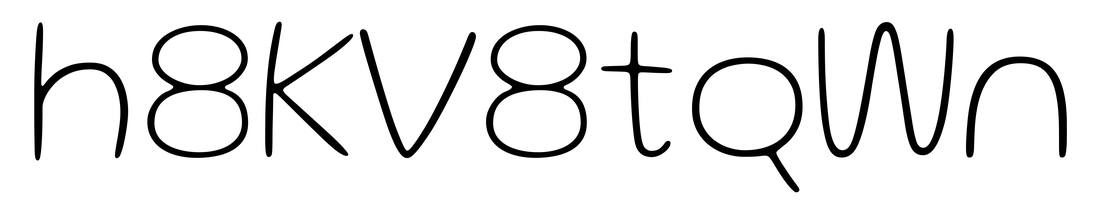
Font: Gluten_Thin